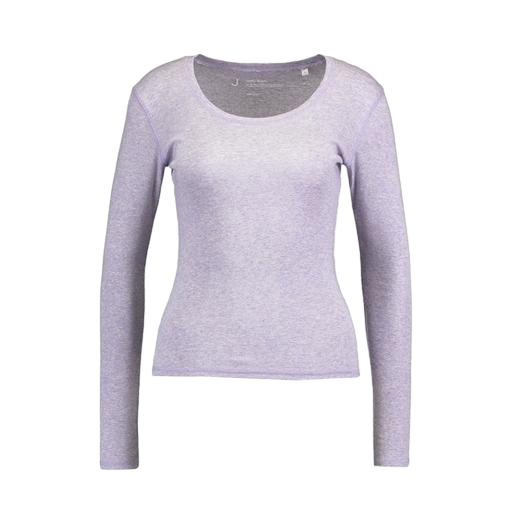
purple long-sleeve top, long-sleeve top, longsleeve t-shirt, white background